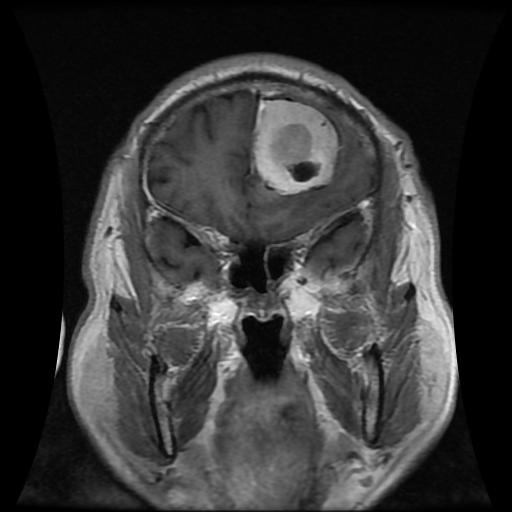
Label: meningioma